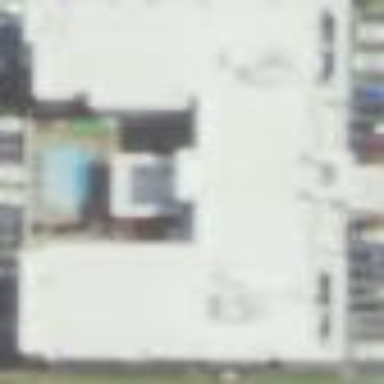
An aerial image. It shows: Hotel building.